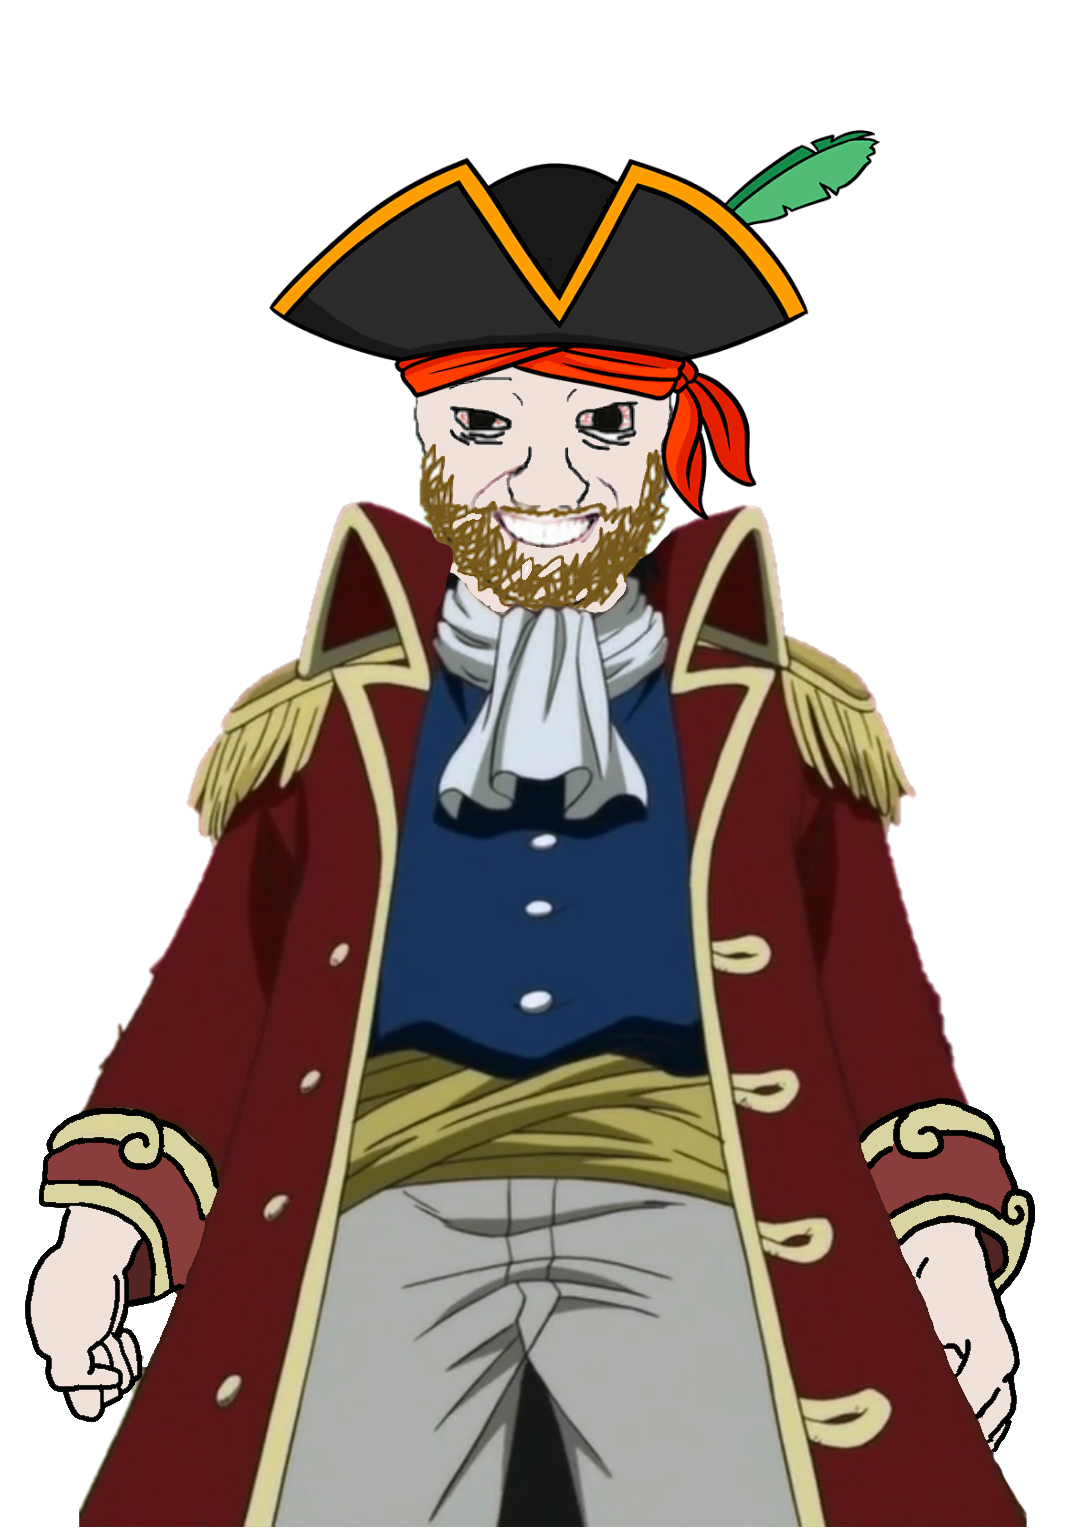
Label: 5_Coomer